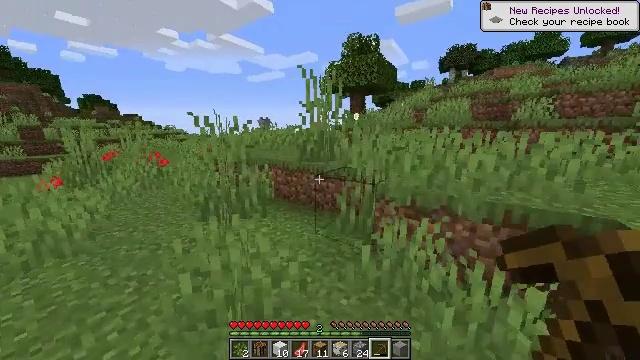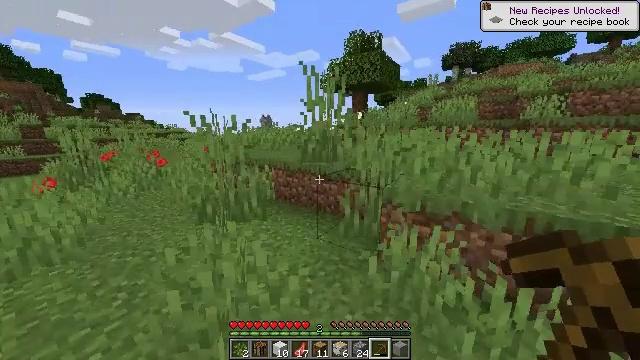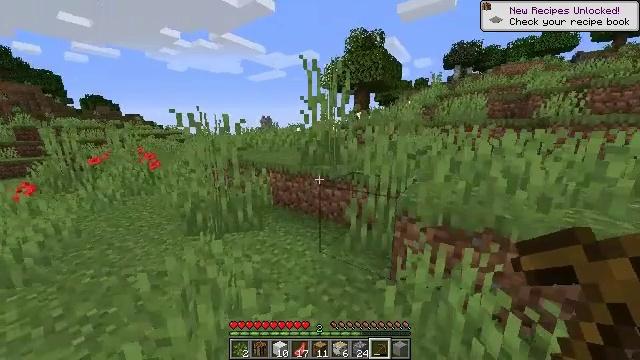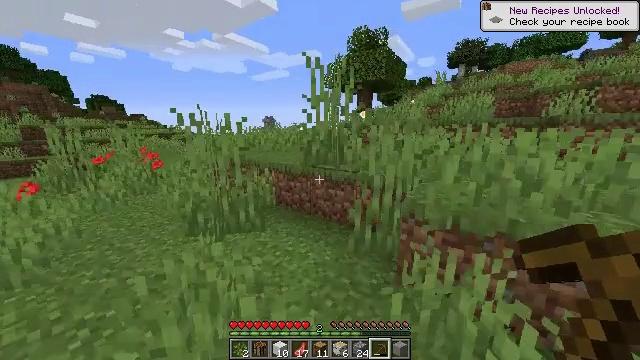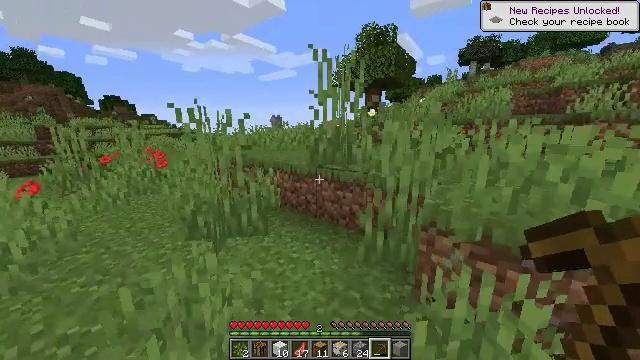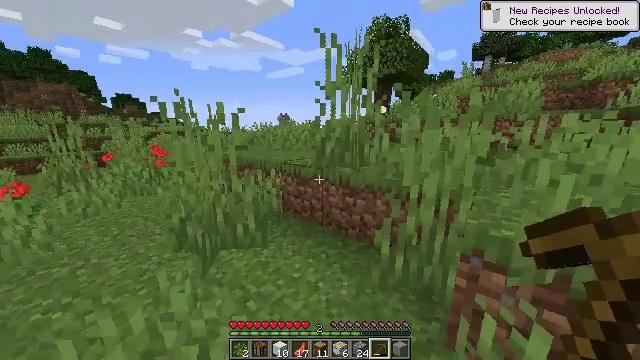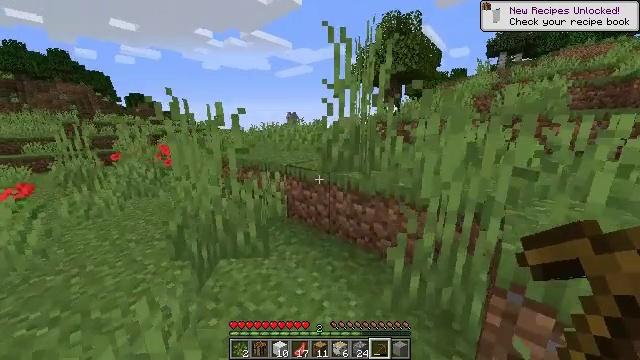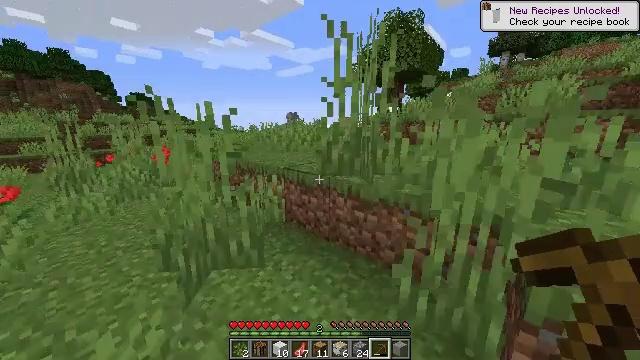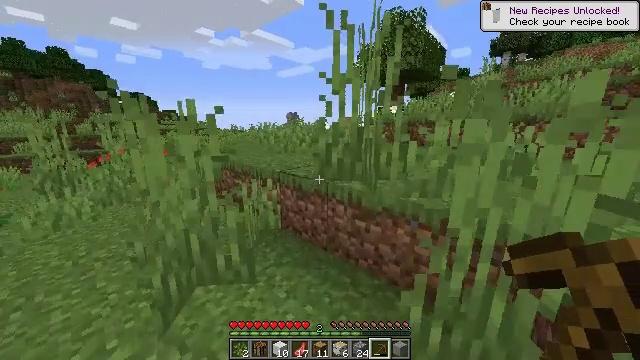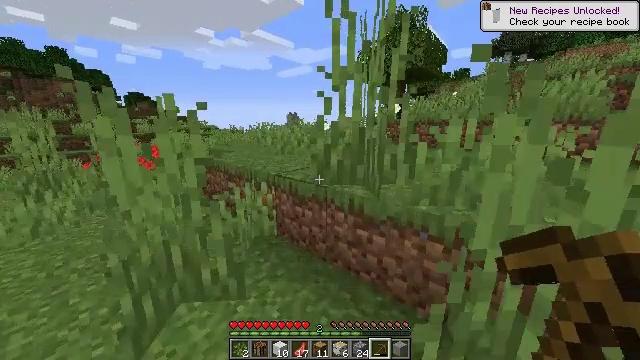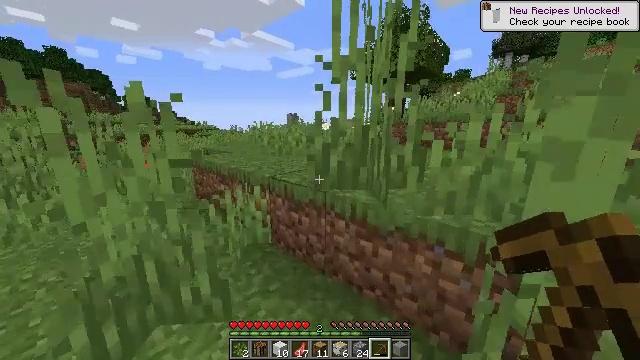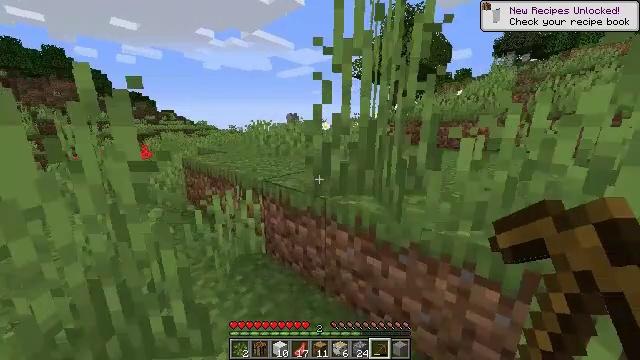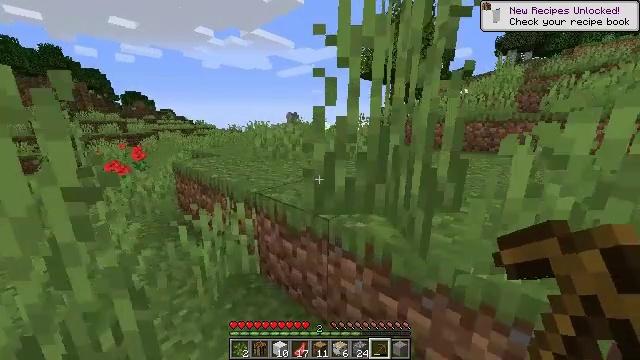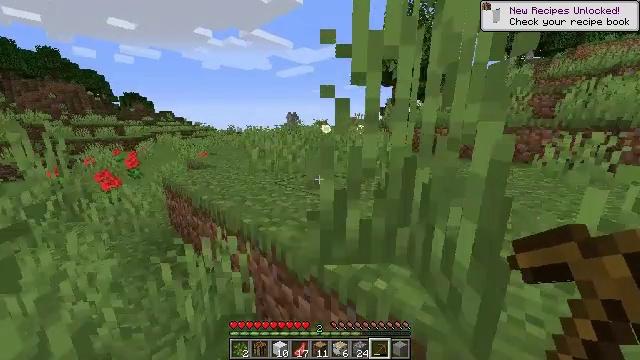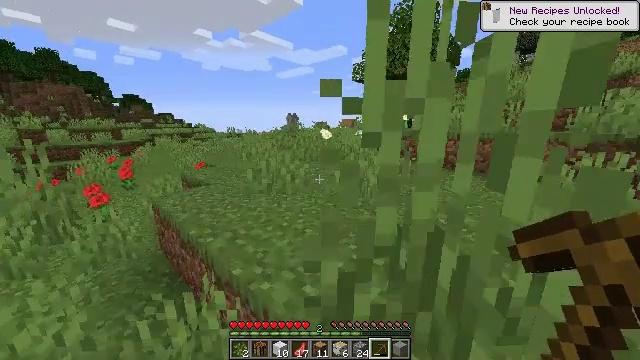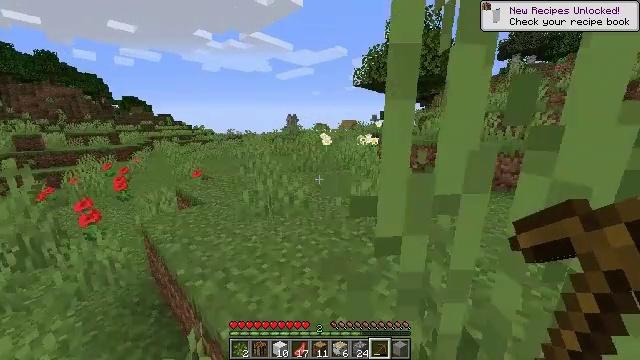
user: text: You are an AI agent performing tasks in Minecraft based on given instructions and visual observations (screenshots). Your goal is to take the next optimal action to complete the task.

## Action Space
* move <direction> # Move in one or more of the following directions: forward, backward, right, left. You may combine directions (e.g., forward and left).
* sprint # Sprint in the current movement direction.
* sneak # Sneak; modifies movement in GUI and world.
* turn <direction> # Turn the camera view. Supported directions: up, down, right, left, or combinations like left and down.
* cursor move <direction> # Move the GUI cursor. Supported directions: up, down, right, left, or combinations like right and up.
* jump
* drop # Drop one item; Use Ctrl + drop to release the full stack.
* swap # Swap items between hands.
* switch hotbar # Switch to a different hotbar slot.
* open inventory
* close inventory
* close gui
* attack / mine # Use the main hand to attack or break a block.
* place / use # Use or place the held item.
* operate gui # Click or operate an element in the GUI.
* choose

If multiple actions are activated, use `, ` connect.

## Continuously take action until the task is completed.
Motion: motion action
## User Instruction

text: Collect the yellow bed from its place.
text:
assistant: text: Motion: move forward
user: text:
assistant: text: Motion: move forward
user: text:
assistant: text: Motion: move forward
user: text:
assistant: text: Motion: move forward, turn left
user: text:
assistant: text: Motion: move forward, turn left
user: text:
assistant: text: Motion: move forward, turn left
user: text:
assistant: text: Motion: move forward
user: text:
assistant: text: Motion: move forward
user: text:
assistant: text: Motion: move forward
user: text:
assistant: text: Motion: move forward
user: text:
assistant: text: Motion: move forward
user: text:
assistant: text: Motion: move forward
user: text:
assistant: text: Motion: move forward, jump
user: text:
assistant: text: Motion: move forward, jump
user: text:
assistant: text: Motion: move forward, jump
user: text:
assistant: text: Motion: move forward, jump
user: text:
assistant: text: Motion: move forward, jump
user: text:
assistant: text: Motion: move forward, jump
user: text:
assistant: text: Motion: move forward
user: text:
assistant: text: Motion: move forward
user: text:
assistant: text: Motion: move forward
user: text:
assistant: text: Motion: move forward
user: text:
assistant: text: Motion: move forward
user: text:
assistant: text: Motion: move forward
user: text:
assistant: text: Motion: move forward
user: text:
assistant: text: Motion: move forward
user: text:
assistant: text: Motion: move forward
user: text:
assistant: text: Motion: move forward
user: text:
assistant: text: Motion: move forward
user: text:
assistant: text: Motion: move forward